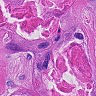
Metastatic tissue present: yes